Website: apple
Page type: billing-address
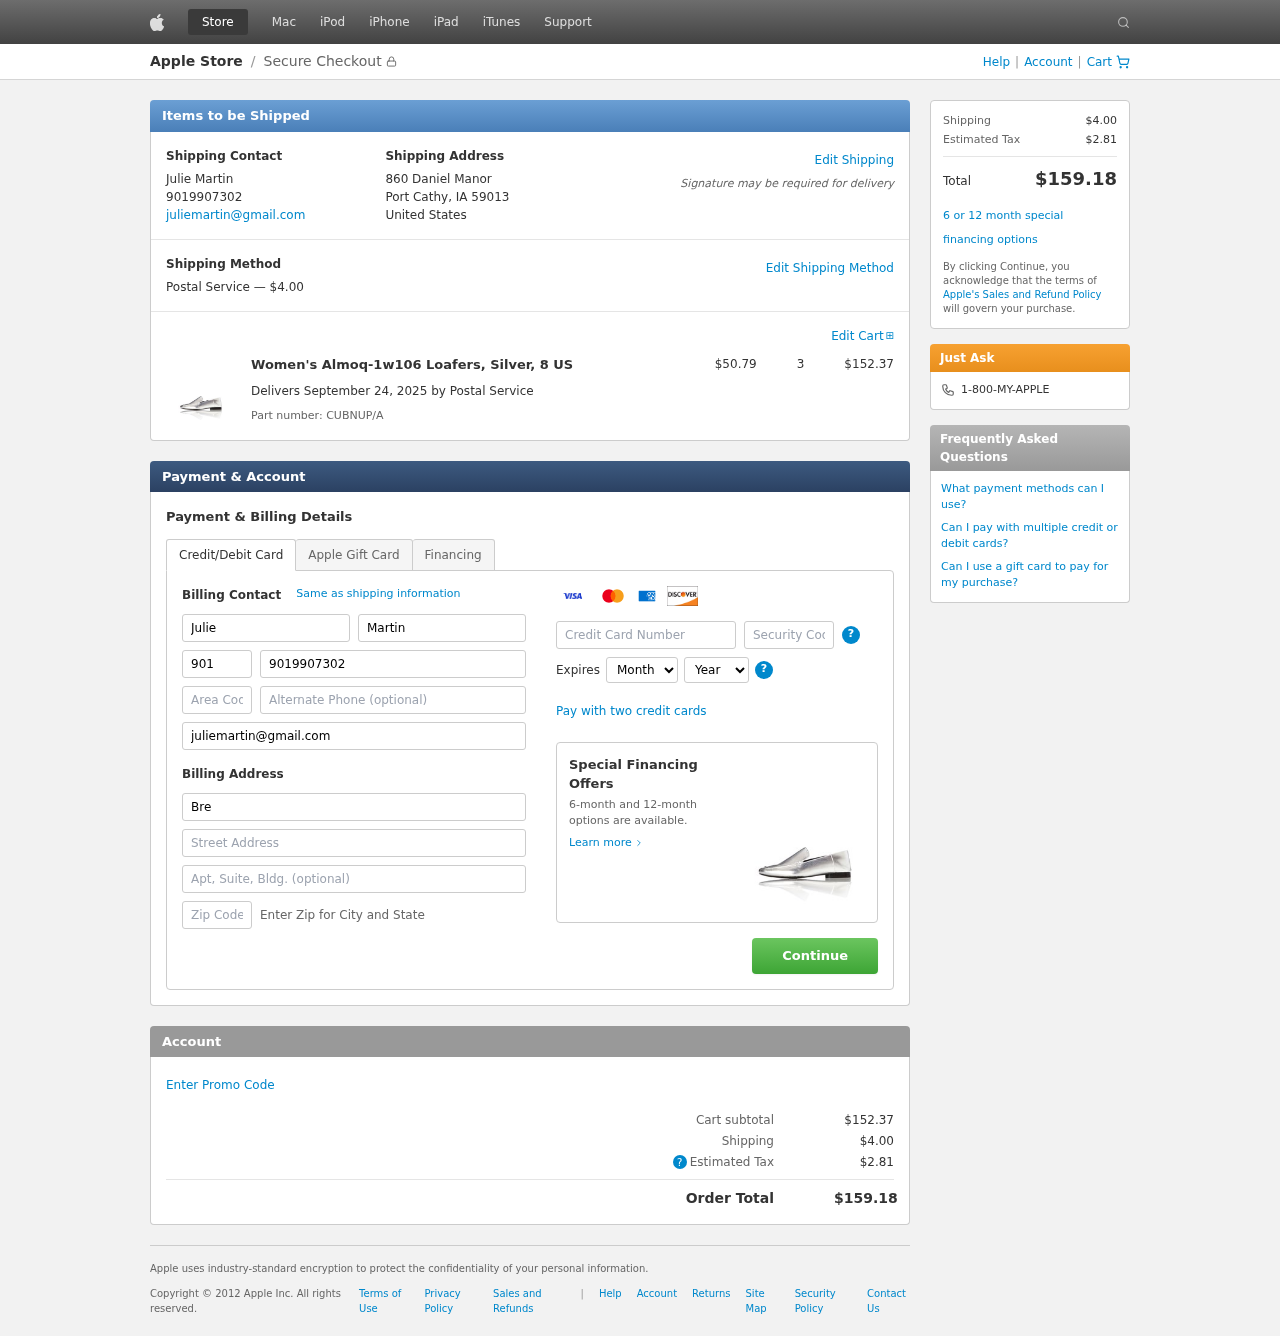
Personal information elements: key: PII_CARD_CVV
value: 330
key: PII_CARD_EXPIRY_MONTH
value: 12
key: PII_CARD_EXPIRY_YEAR
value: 28
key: PII_CARD_NUMBER
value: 2716 0992 2884 0792
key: PII_CITY_STATE_ZIP
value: Port Cathy, IA 59013
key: PII_COMPANY
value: Brewer Inc
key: PII_COUNTRY
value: United States
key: PII_EMAIL
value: juliemartin@gmail.com
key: PII_FIRSTNAME
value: Julie
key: PII_FULLNAME
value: Julie Martin
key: PII_LASTNAME
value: Martin
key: PII_PHONE
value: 9019907302
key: PII_PHONE_AREA
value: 901
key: PII_POSTCODE2
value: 40143
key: PII_STREET
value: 860 Daniel Manor
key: PII_STREET2
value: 511 Gardner Ports
Product elements: key: PRODUCT1_NAME
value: Women's Almoq-1w106 Loafers, Silver, 8 US
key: PRODUCT1_PRICE
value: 50.79
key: PRODUCT1_QUANTITY
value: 3
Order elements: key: ORDER_SHIPPING_COST
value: $4.00
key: ORDER_SUBTOTAL
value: $152.37
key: ORDER_DELIVERY_DATE
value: September 24, 2025
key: ORDER_PART_NUMBER
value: CUBNUP/A
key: ORDER_TAX
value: $2.81
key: ORDER_TOTAL
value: $159.18